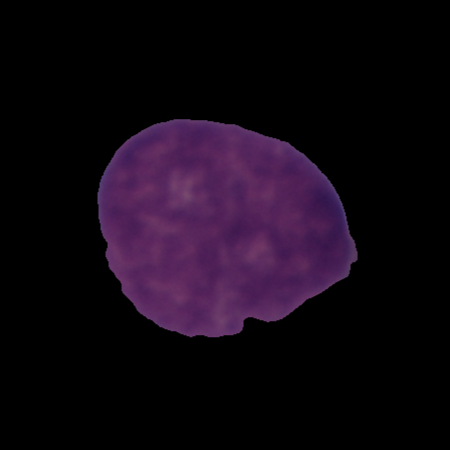
Label: cancer